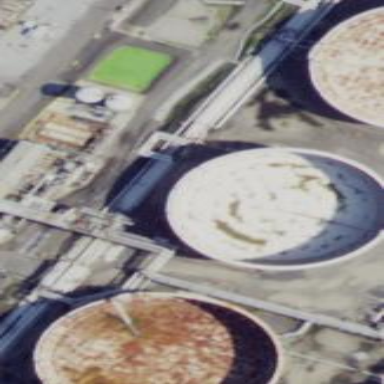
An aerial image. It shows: Storage tank created as man-made structure.